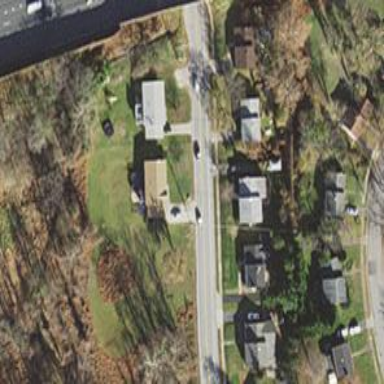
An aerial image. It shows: Neighborhood.